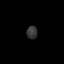
Tissue: lung
Cell type: Endothelial cells
Senescence score: 0.6432
Nuclear area (px): 140
Mean DAPI intensity: 53.264